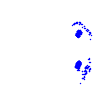
Particle: electron